Brain MRI study timepoint: early_postop
T1CE (contrast-enhanced T1) slice:
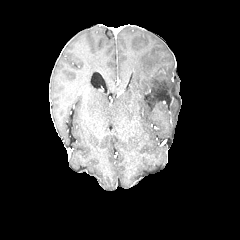
T2-FLAIR slice:
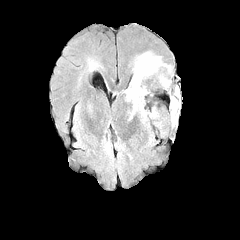